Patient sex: M
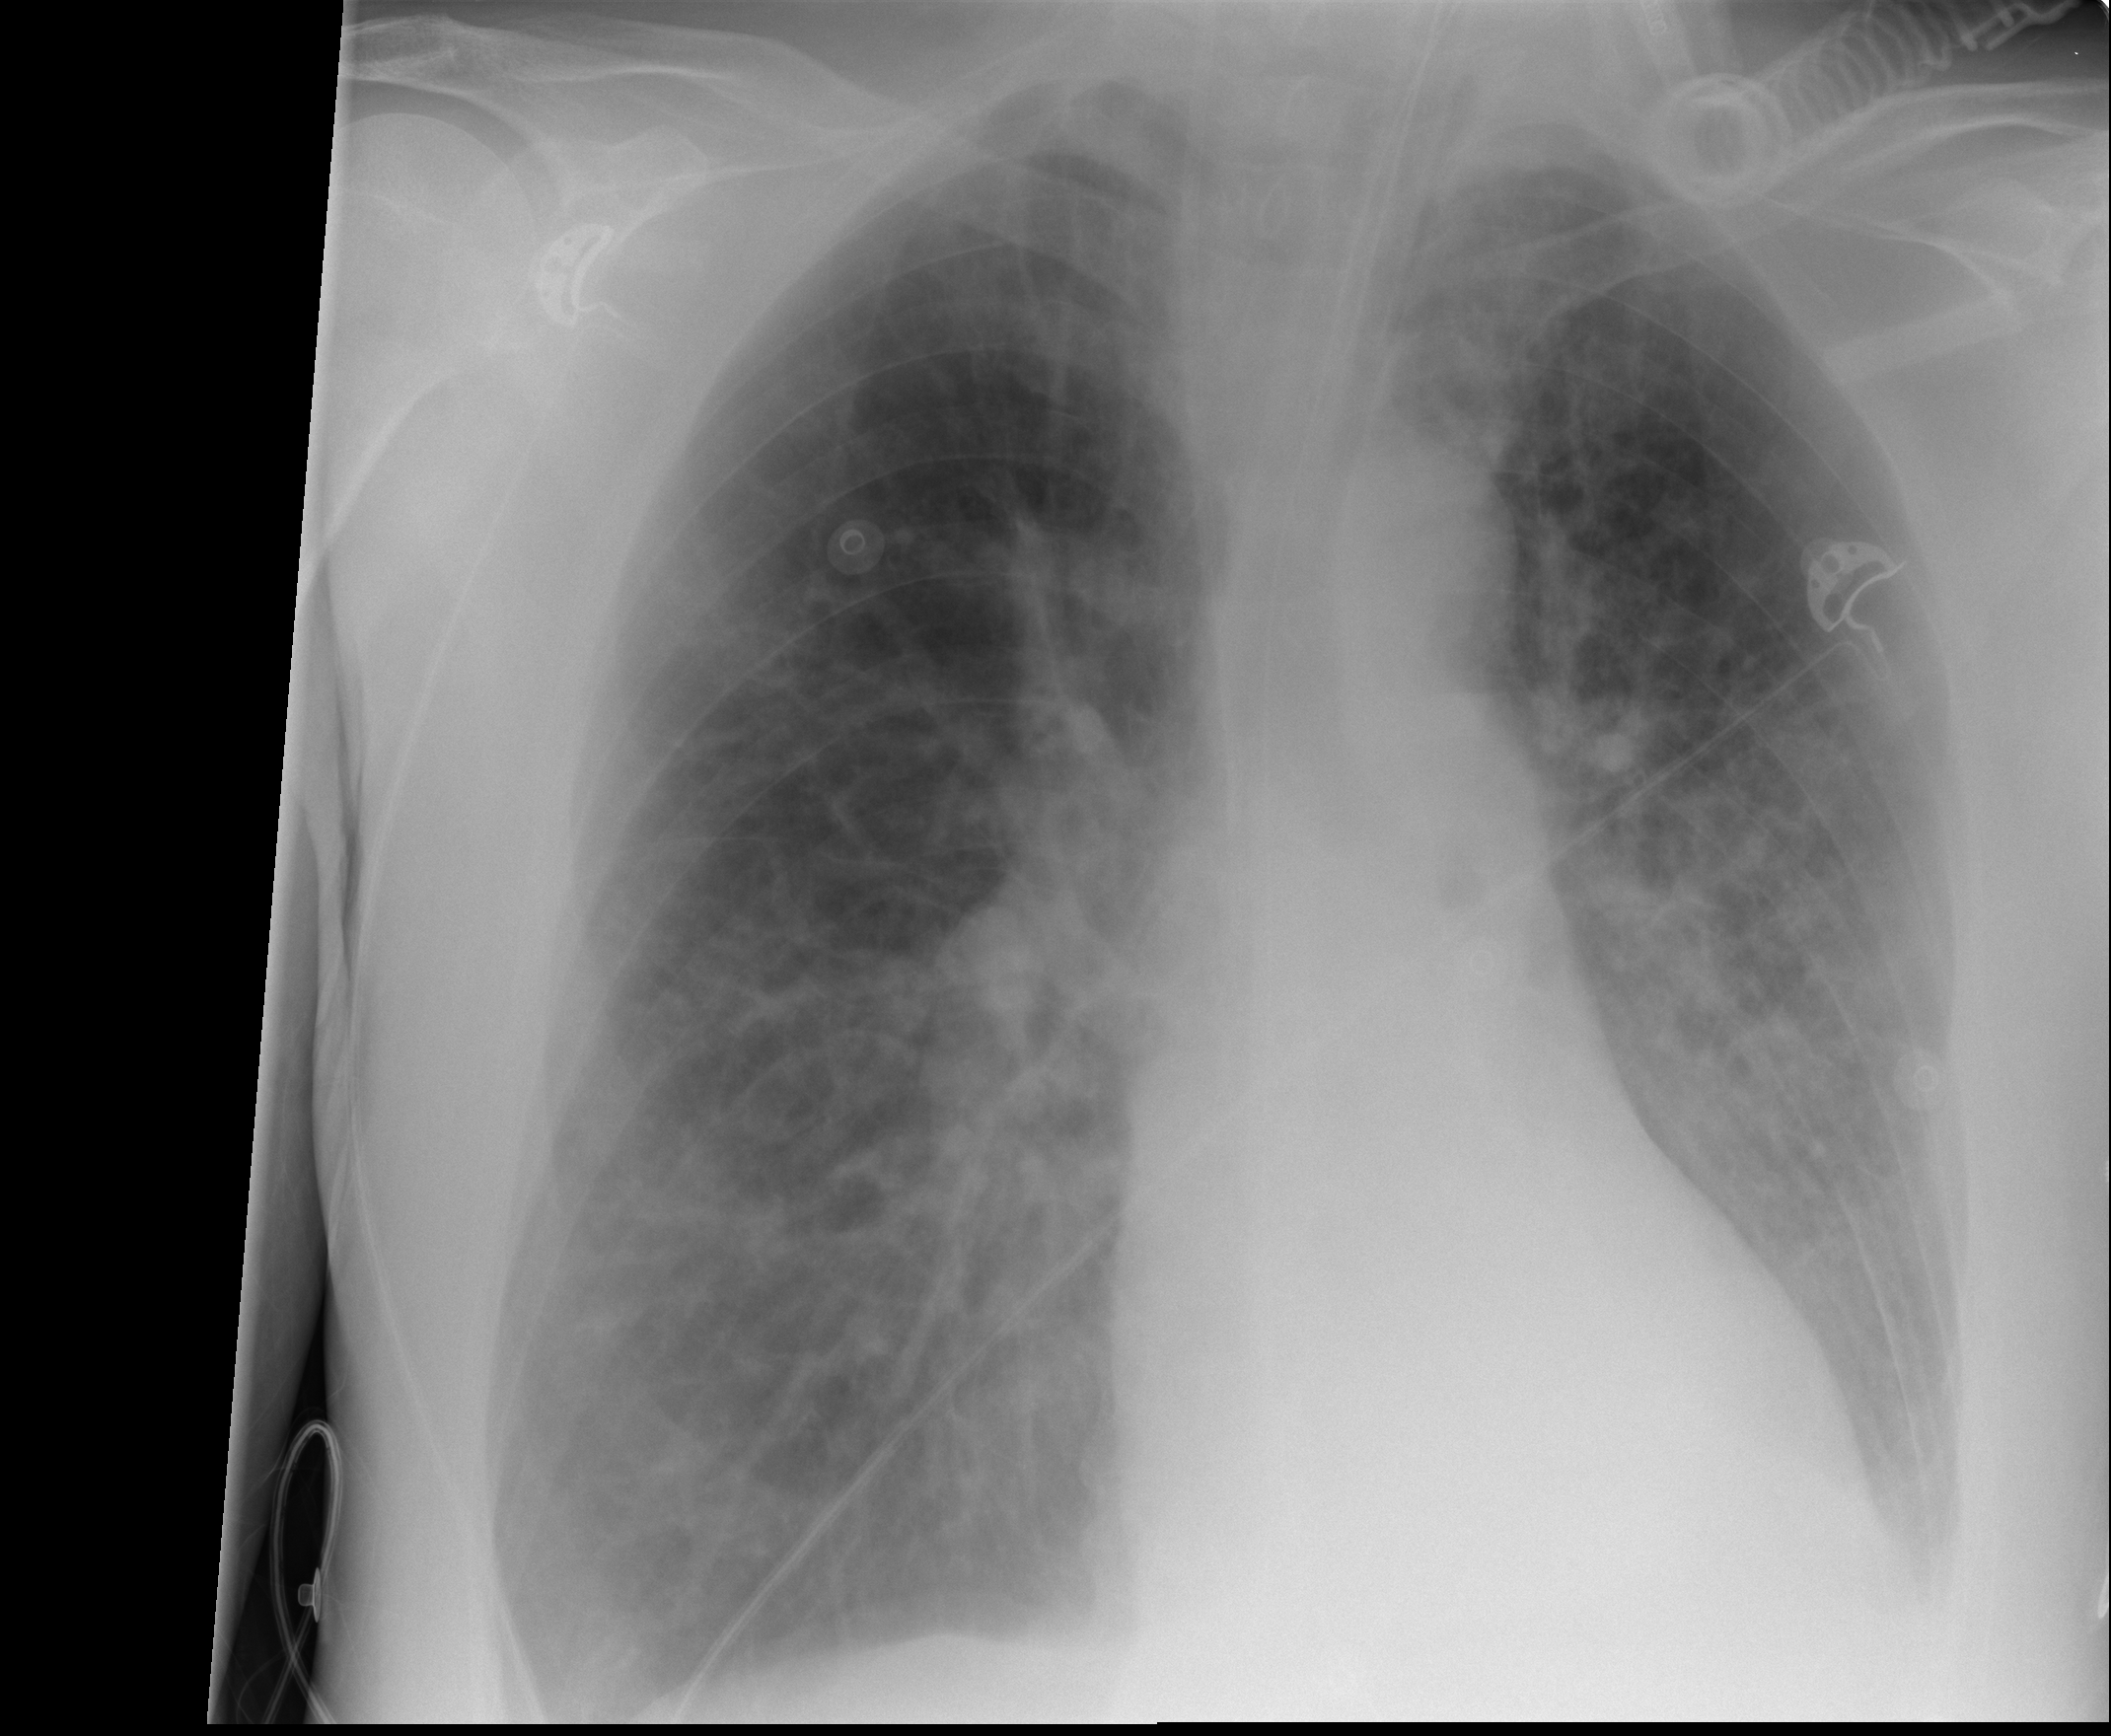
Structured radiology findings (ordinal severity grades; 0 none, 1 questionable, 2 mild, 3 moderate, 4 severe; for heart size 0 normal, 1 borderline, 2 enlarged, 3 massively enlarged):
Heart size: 2
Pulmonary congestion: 2
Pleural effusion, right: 1
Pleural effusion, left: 2
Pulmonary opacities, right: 2
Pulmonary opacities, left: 3
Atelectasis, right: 2
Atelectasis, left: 2